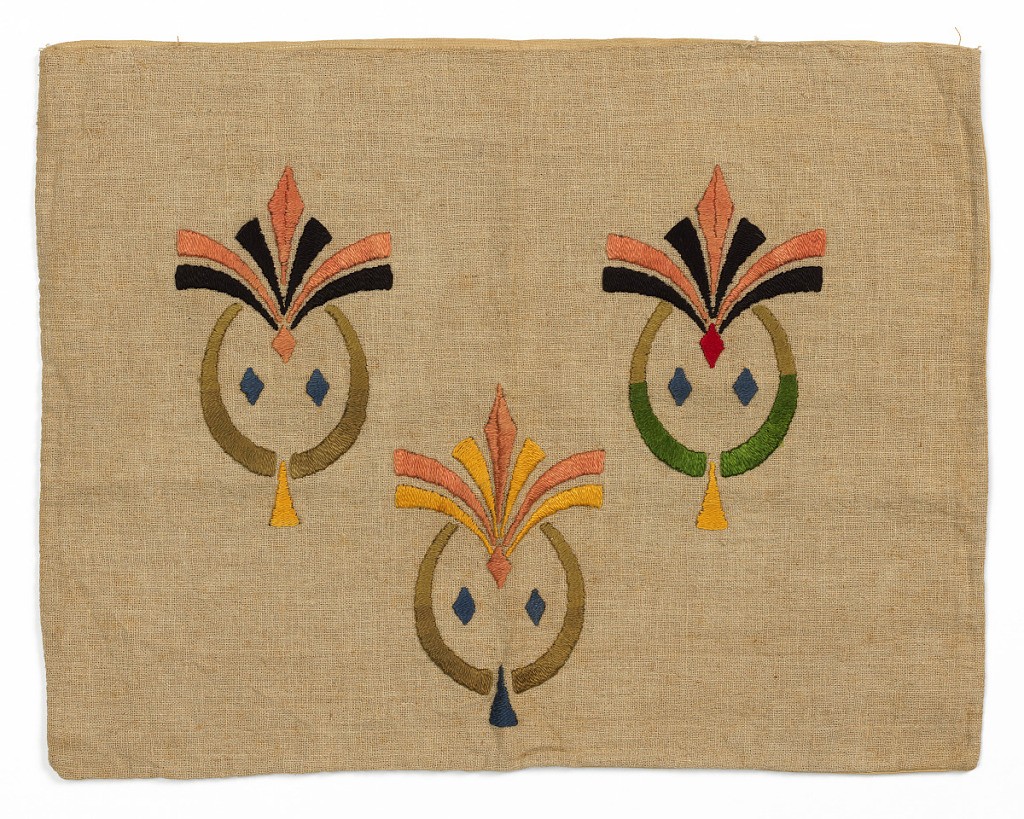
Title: Pillow case
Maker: Unknown
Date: ca. 1910
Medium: linen, cotton Technique: embroidered on plain weave
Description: Light brown pillow case has a trio of stylized oval forms topped with plume-like clusters embroidered in black, orange, dark yellow, blue, green, and brown.